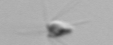
Label: Calciopappus